Field crop: tomato
Growth stage: 1
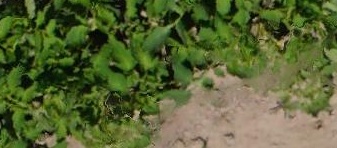
Species: tomato